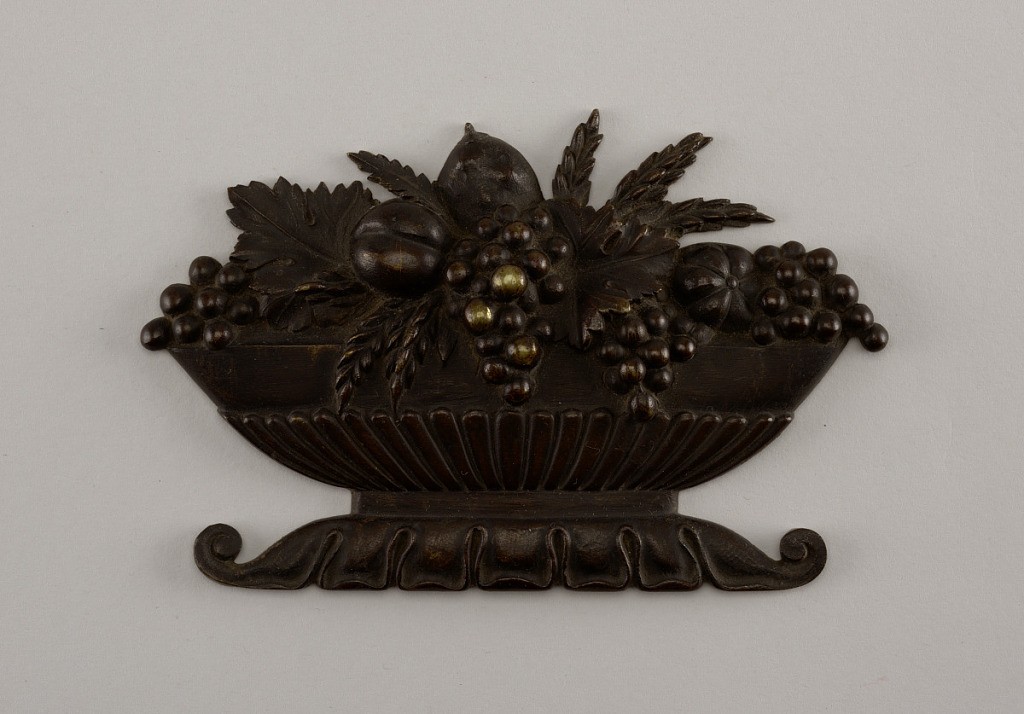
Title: Mount
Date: ca. 1825
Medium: bronze
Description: Mount in the form of a basket of fruit. Made of black-patinated bronze.